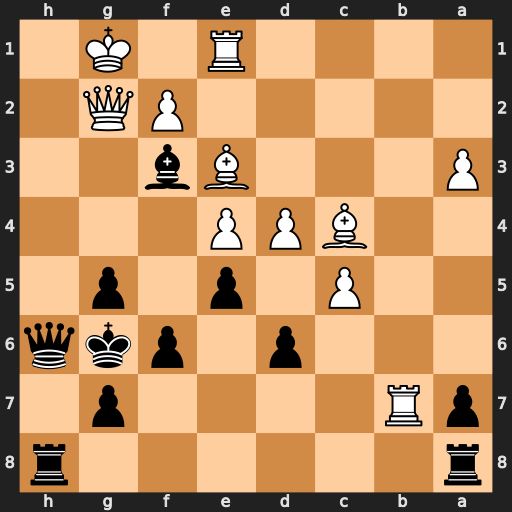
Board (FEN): r6r/pR4p1/3p1pkq/2P1p1p1/2BPP3/P3Bb2/5PQ1/4R1K1
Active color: b
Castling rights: -
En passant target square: -
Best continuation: Qh1+ Qxh1 Rxh1#